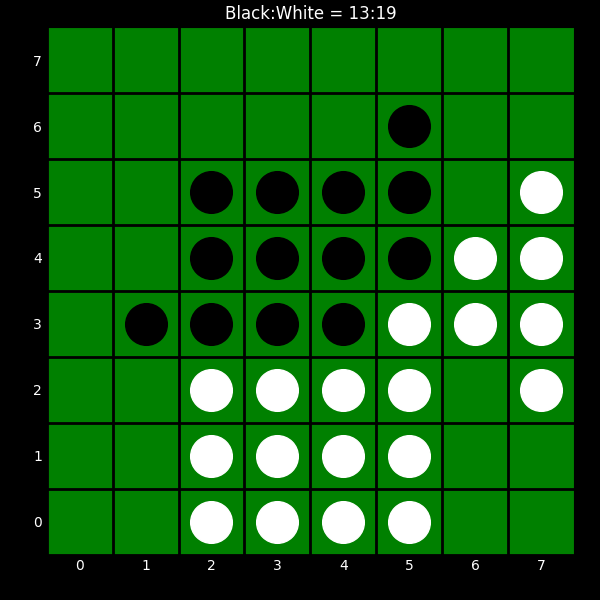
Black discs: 13
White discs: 19